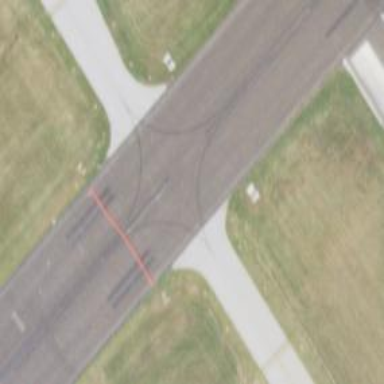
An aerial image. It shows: View of taxiway at the airport.